Question: I am currently writing a simple app to practice Android programming. The app has a UI to which EditText elements are added during runtime. It saves and restores their content in the life cycle methods.
However, recently the contents were not restored as intended. So I added Log.d() invocations to find out why. As the issue occurs rarely and not during debugging I want to get the logs from my device.
First, I assumed I could get a logfile that was created for my Application. But apparently the logs of all apps are stored in some buffer which you can <URL>.
That seems to give me an endless stream of all apps' logs. I want to get only my app's debug logs and only those with my self defined tag like when I debug my app in Android Studio:

Can I somehow get the logs from my device and view them with the Android Studio logcat view?
Thanks in advance!
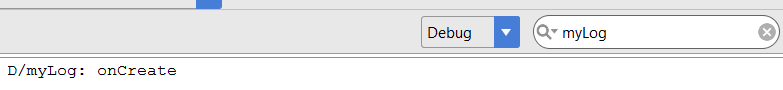
Answer: Play app with cable pluged in first then unplug it and play with app.. again plug in back cable to your system you must see the previouse logs on android studio